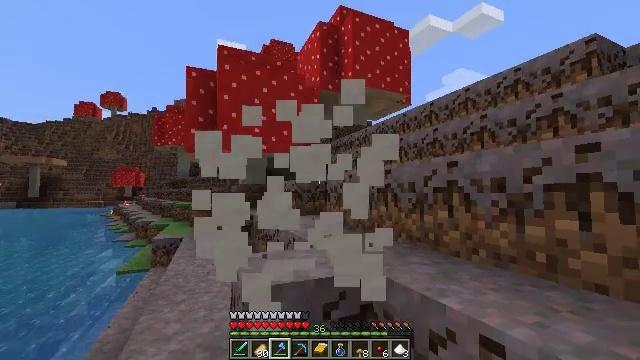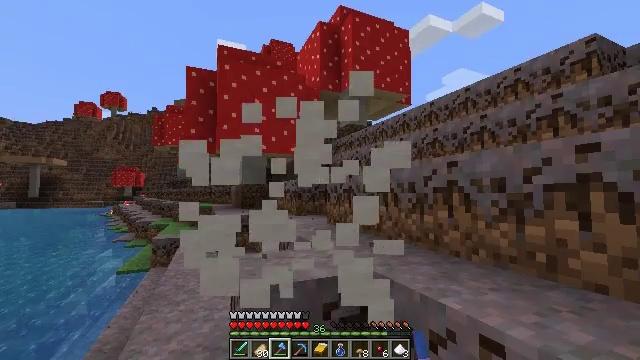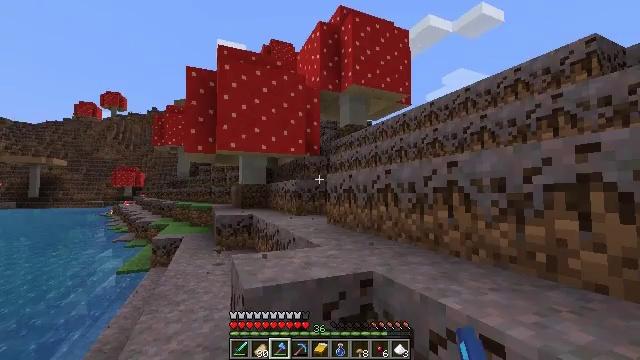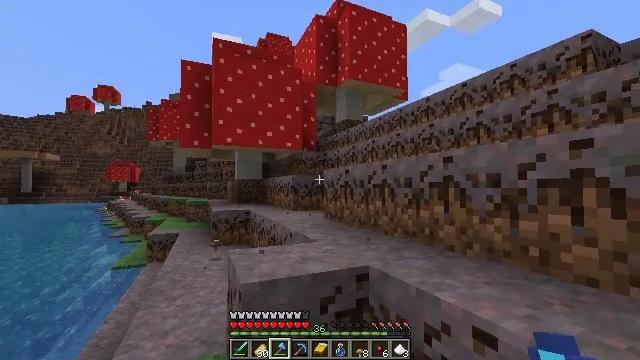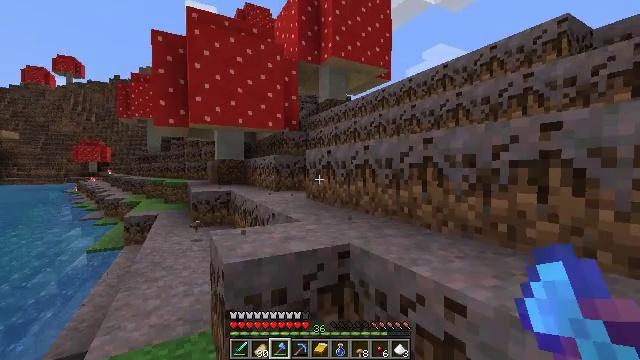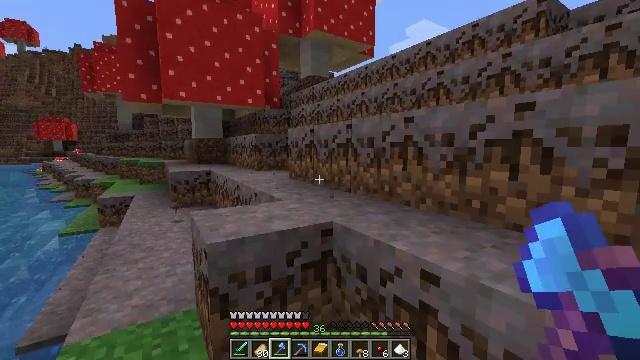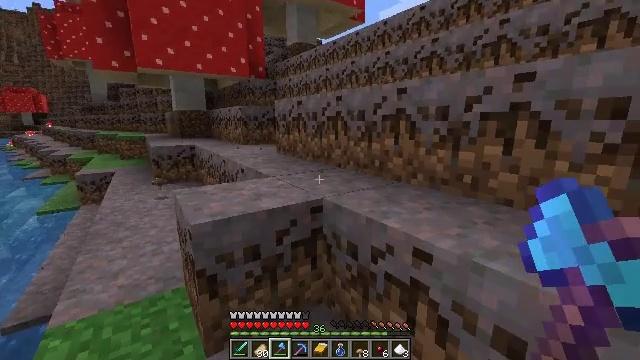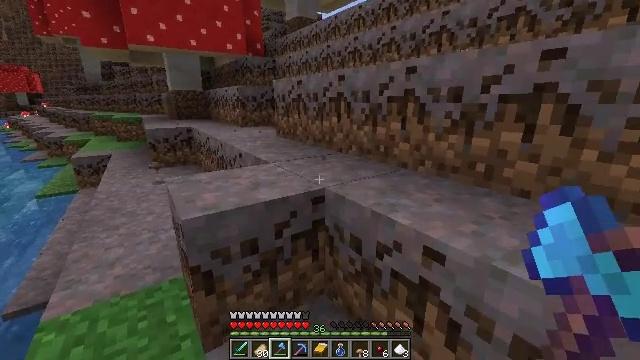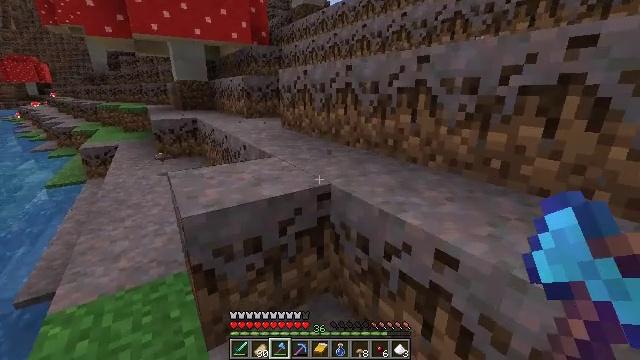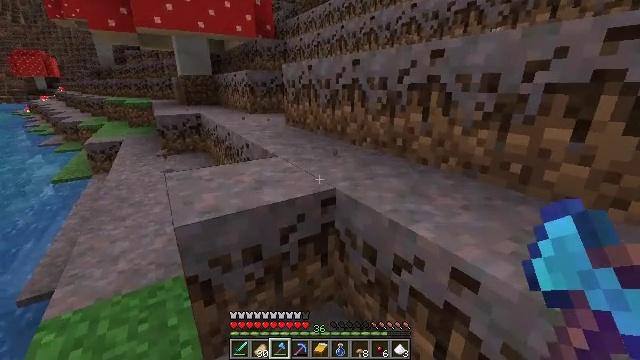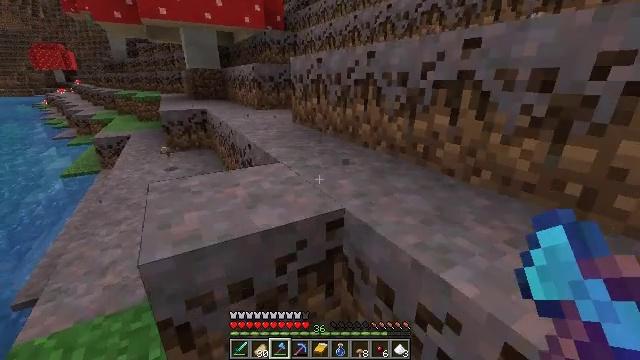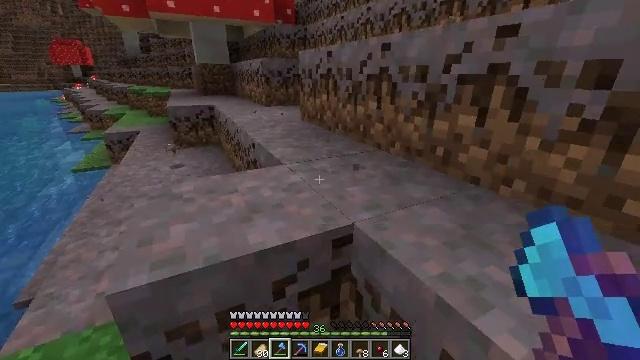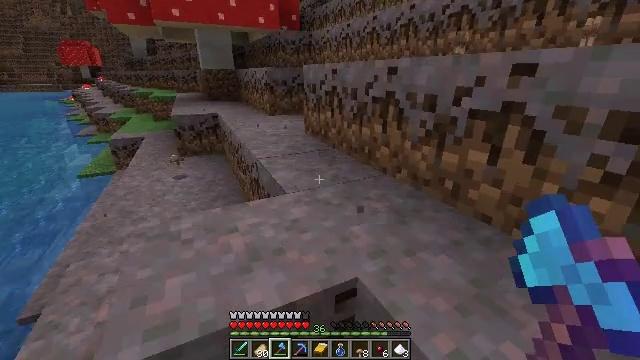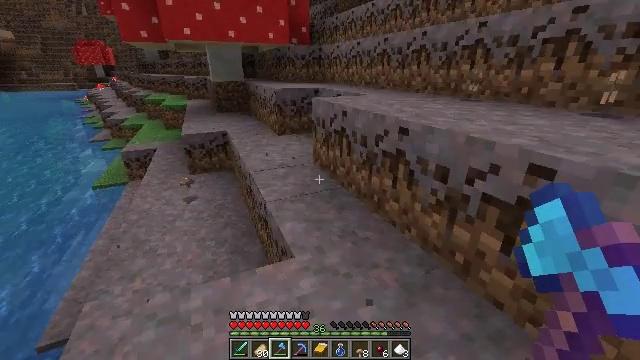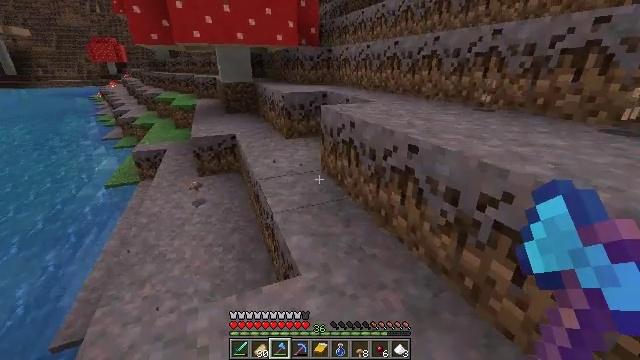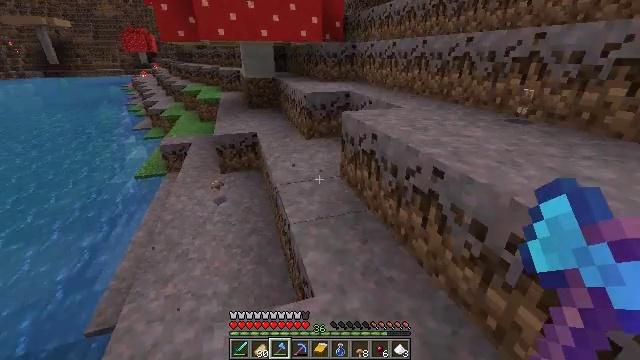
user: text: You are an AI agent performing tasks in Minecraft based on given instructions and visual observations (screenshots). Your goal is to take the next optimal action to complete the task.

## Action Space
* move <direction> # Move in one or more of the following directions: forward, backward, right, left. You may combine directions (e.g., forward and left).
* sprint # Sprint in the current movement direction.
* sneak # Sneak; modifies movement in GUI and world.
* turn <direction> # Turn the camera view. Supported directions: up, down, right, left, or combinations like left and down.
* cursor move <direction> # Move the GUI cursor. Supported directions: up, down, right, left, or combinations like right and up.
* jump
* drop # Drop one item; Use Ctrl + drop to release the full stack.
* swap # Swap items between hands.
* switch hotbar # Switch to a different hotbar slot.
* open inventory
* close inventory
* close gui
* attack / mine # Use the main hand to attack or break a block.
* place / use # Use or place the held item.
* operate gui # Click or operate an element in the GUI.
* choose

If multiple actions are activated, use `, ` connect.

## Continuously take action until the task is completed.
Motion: motion action
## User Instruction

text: Collect parts of the brown mushroom block.
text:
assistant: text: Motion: attack / mine
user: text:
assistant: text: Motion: attack / mine
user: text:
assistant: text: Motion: turn down, attack / mine
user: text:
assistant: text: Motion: turn right and down
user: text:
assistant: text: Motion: turn right and down
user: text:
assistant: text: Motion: move forward, turn right and down
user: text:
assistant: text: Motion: move forward, turn down
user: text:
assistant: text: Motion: move forward, turn left and down
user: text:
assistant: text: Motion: move forward, turn left and down
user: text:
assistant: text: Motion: move forward, turn left and down
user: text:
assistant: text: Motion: move forward, turn left
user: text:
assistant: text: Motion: move forward, turn left, jump
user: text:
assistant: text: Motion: move forward, turn left, jump
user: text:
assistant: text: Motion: move forward, turn left, jump
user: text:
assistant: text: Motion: move forward, turn left and down, jump
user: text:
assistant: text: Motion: move forward and move right, turn left and down, jump
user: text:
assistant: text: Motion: move forward and move right, turn left and down
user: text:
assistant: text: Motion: move right, turn left
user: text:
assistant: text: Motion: move right, turn left
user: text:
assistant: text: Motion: no_op
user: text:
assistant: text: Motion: no_op
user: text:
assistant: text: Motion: move forward
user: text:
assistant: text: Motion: move forward, turn right
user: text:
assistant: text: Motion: move forward, turn right
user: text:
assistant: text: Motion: move forward, turn right
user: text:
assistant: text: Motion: move forward, turn right
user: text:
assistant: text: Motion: move forward
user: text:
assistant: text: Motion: move forward, sprint
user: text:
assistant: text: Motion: move forward, sprint
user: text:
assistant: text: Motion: move forward, sprint